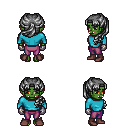
a pixel art fantasy rpg character, female body template, orc, green skin, teal long-sleeve shirt, magenta pants, gray princess hairstyle, metal gloves, maroon shoes, four views (front, back, left, right), 2x2 character sprite sheet, small pixel art, hard edges, no anti-aliasing